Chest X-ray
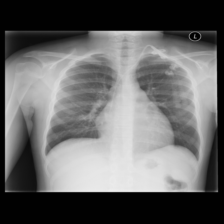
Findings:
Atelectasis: negative
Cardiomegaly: negative
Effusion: negative
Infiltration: negative
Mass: negative
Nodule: negative
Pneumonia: negative
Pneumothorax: negative
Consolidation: negative
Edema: negative
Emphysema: negative
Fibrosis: negative
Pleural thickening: negative
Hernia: negative